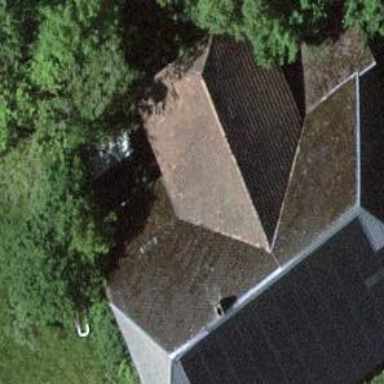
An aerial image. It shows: Farm building.